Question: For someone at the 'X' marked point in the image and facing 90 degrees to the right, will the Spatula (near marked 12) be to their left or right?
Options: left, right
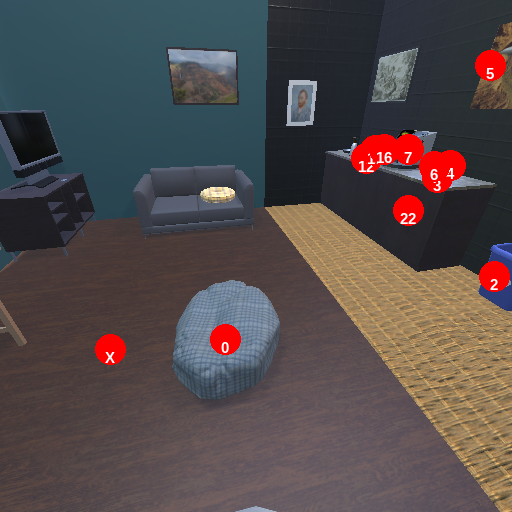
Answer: left